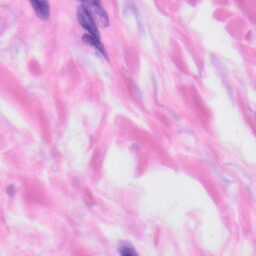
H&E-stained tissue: Skin